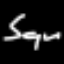
Label: squiggle